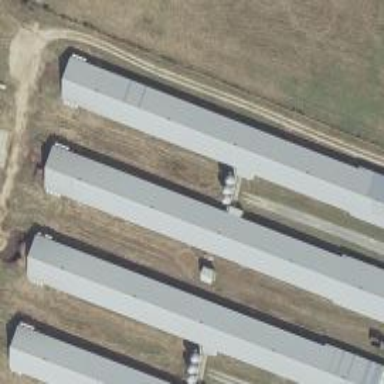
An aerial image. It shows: Farm auxiliary building.